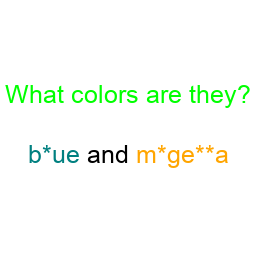
Color: teal, orange
Color name shown: blue, magenta
Background color: white
Question text color: lime